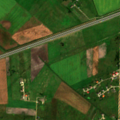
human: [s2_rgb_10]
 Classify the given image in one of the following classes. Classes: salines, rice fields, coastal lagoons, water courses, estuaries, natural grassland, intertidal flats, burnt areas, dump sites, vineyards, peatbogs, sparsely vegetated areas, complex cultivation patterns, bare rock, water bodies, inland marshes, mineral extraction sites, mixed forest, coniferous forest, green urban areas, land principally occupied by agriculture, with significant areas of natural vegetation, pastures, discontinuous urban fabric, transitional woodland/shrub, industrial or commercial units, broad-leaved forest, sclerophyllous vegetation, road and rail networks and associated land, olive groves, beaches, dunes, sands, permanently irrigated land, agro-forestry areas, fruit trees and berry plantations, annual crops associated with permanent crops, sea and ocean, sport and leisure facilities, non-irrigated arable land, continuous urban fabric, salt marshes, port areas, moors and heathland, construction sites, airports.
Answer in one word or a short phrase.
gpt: non-irrigated arable land, pastures, complex cultivation patterns, mixed forest